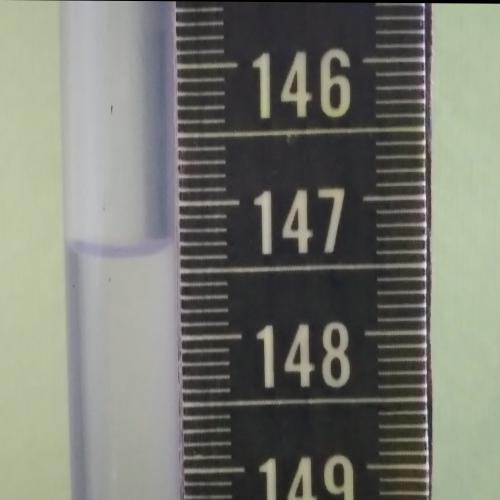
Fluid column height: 147.3 cm